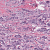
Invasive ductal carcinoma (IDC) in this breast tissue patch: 1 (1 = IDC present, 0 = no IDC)